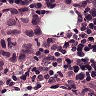
Metastatic tissue present: yes